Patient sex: M
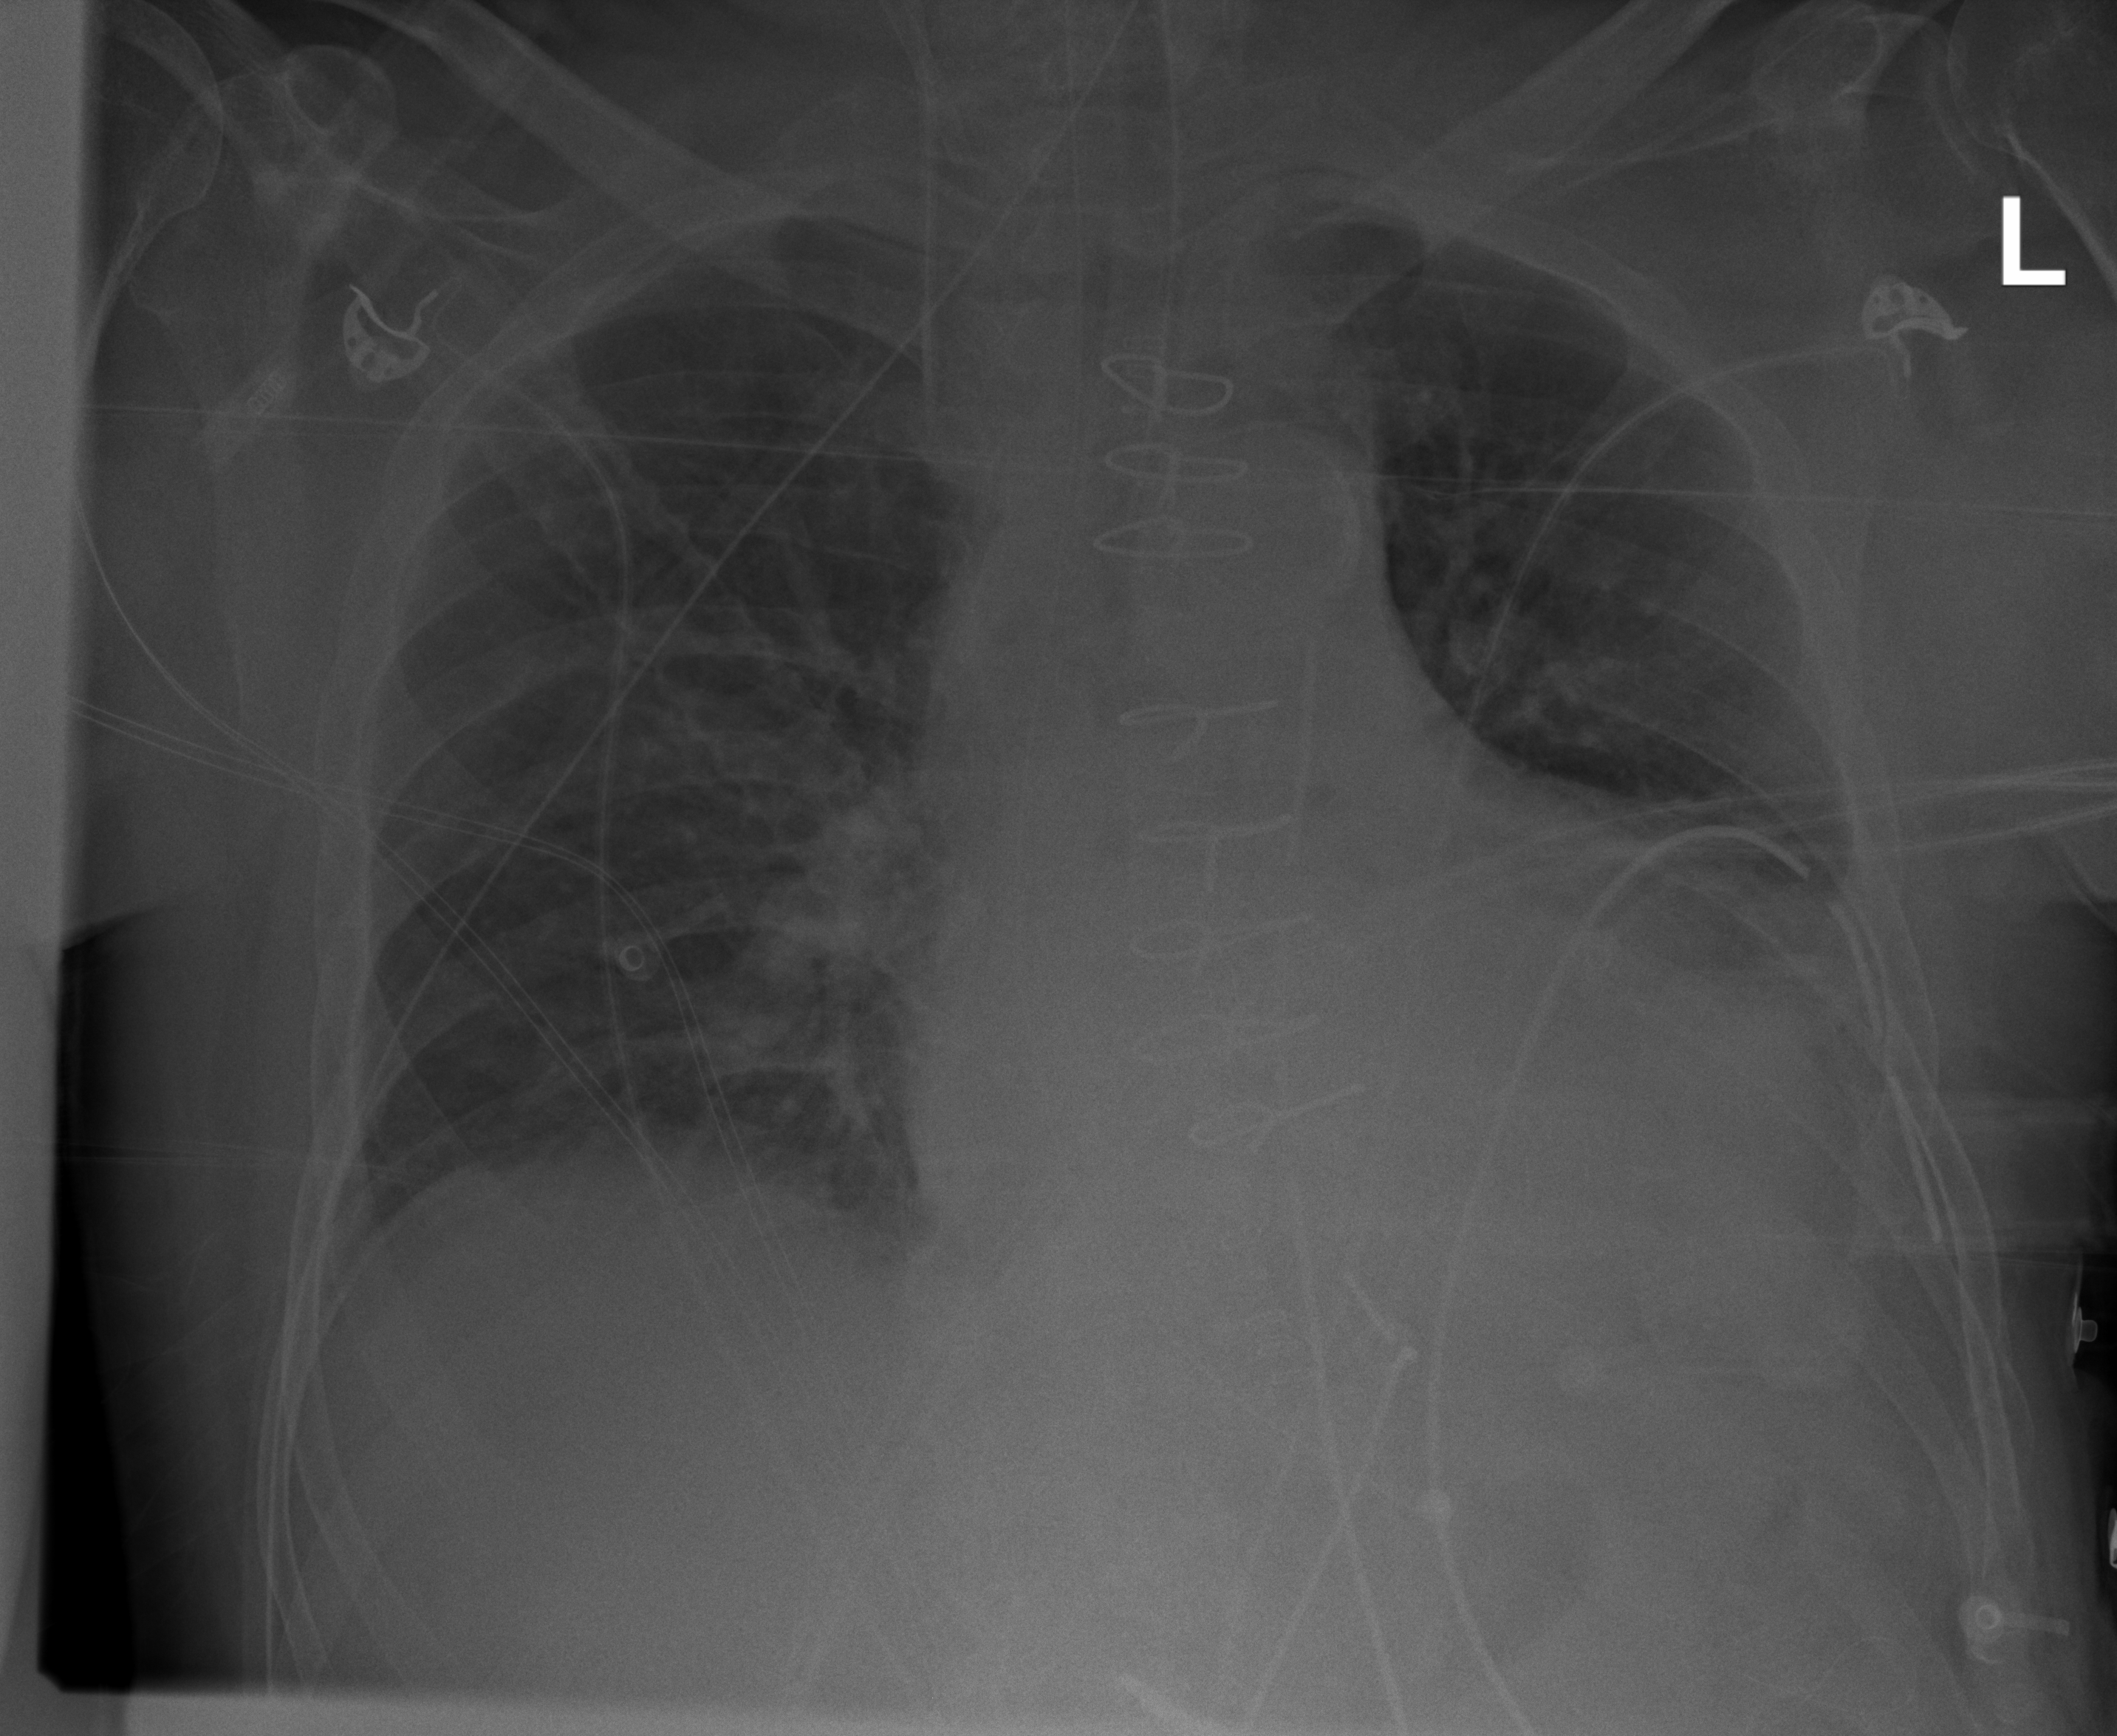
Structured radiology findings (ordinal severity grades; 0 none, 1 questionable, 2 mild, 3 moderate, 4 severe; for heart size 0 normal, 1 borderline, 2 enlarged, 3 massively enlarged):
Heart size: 2
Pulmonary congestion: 2
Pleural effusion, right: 0
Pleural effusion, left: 0
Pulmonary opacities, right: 0
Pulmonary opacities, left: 0
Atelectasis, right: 0
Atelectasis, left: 0